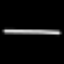
Label: line